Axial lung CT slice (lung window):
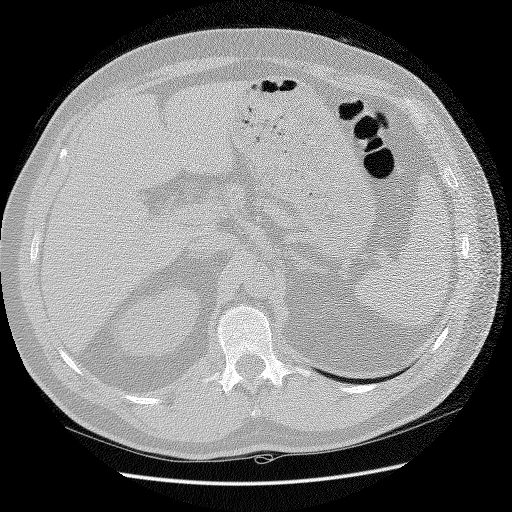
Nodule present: no